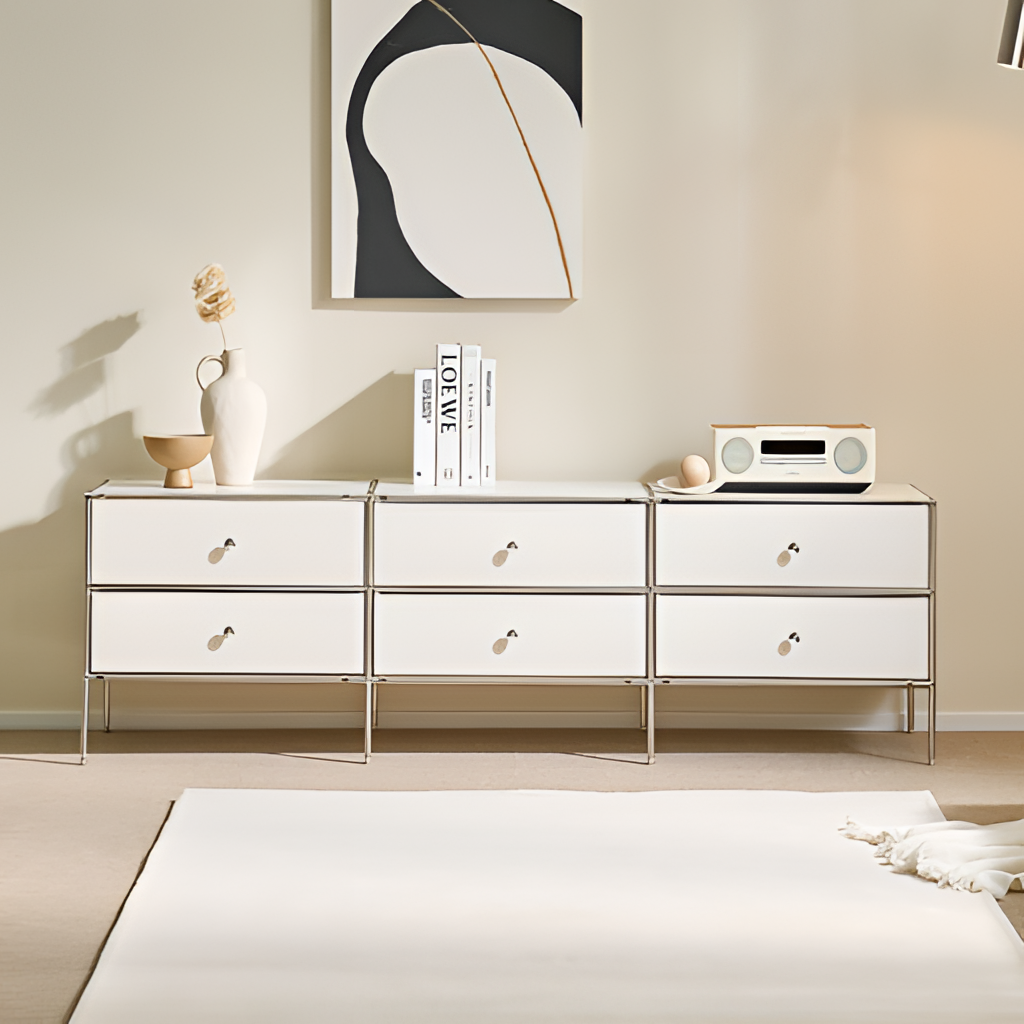
, Sure! Here's the caption:, wallpaper, with nan pattern, flooring, with nan pattern